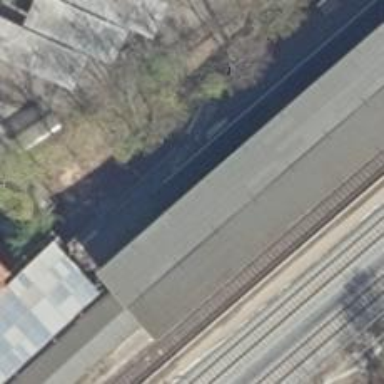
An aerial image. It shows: Platform edge at railway station.